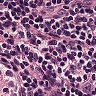
Metastatic tissue present: no